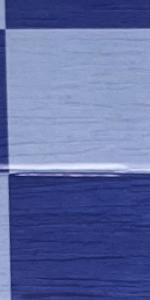
Label: Empty